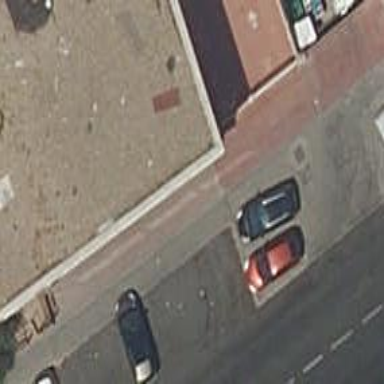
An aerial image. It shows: Car shop.